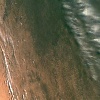
Label: land